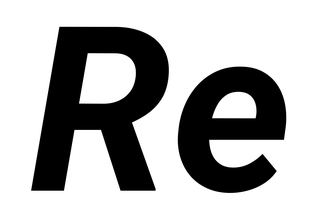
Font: Roboto-Italic_Bold_Italic